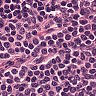
Metastatic tissue present: no